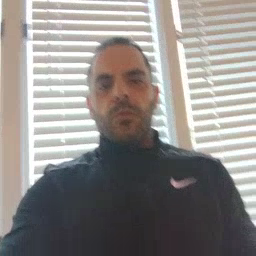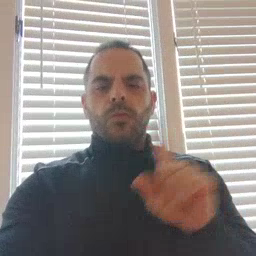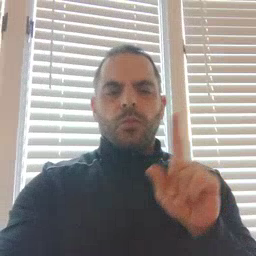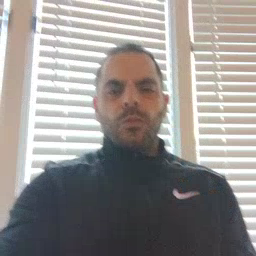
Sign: where